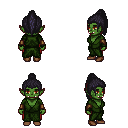
a pixel art fantasy rpg character, female body template, orc, green skin, green robe, red pants, raven long topknot hairstyle, leather bracers, brown shoes, four views (front, back, left, right), 2x2 character sprite sheet, small pixel art, hard edges, no anti-aliasing